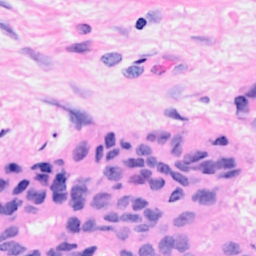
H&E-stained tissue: Breast